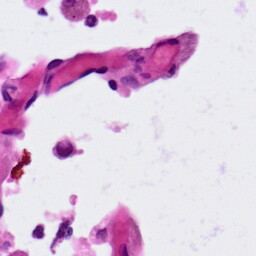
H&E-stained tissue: Lung